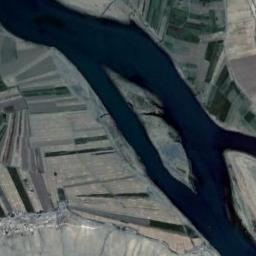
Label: river